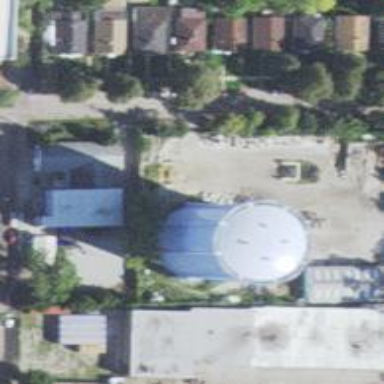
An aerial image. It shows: Storage tank with man-made structure.